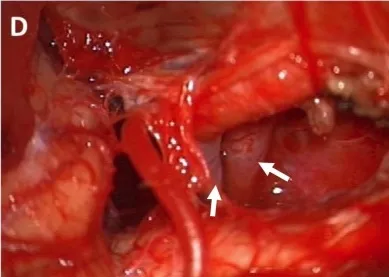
Radiographic and Intraoperative Images of Fenestrated Vertebral Artery. MRA time of flight study demonstrating rotated views of the vertebrobasilar circulation. Intraoperative photo demonstrating intradural origin and fenestration of the right vertebral artery (D).
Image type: medical_photograph (other_medical_photograph)